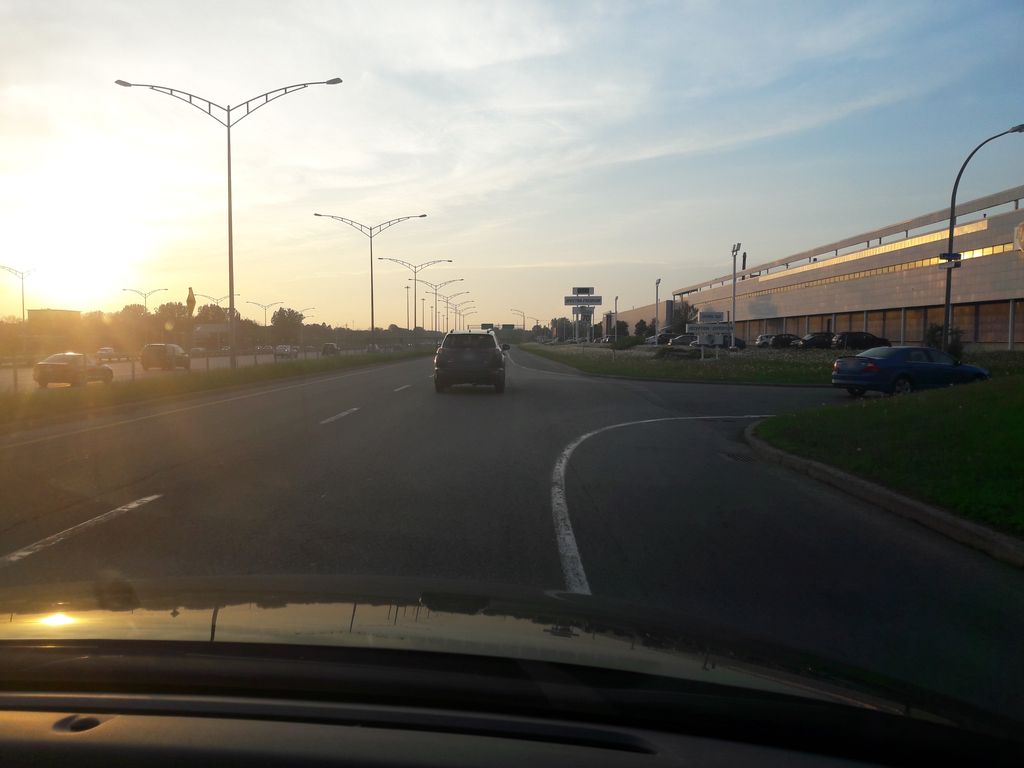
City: montreal